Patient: sex F, age 56
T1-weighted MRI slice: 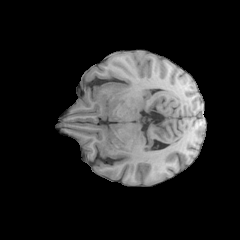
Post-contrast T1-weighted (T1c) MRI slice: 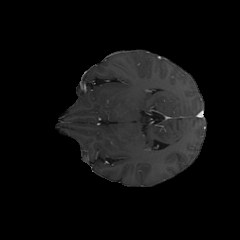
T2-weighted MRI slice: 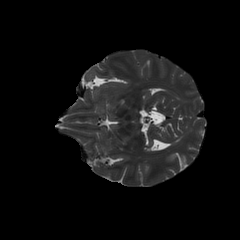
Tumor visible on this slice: no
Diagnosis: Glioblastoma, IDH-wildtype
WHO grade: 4